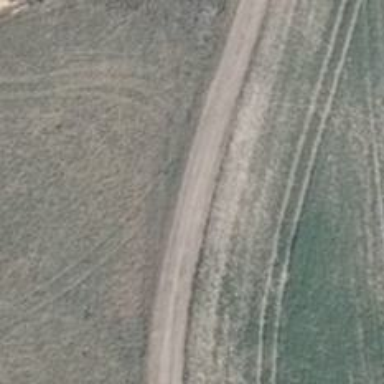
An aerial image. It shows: Sandy track with grade 4 tracktype.